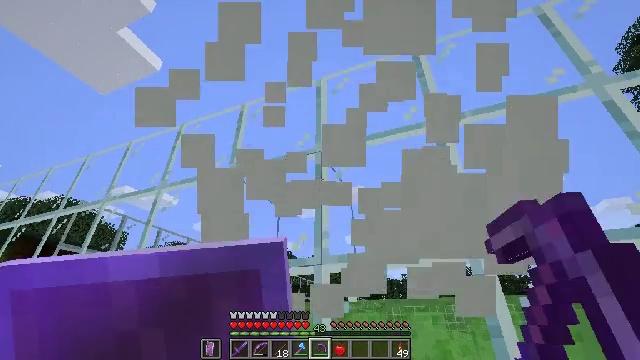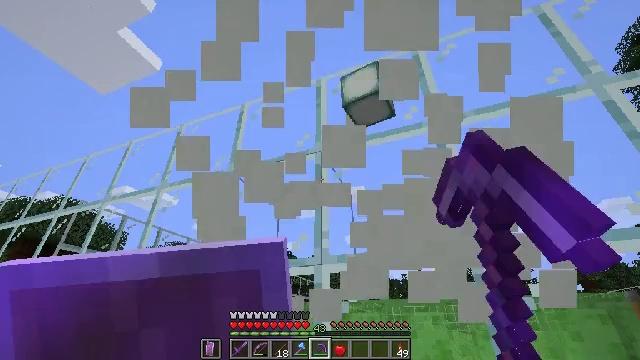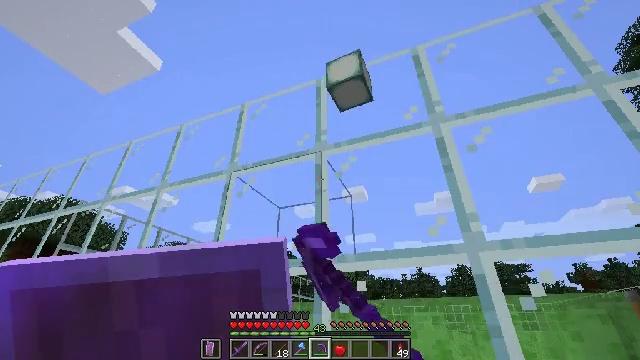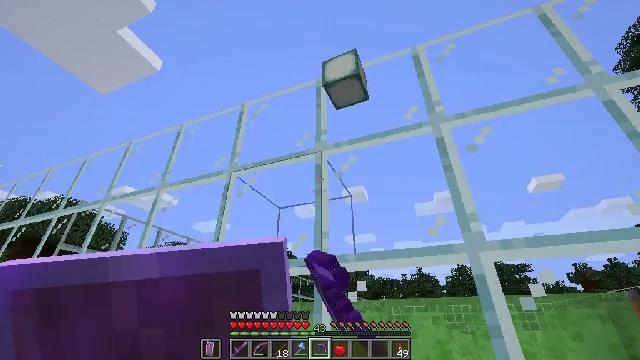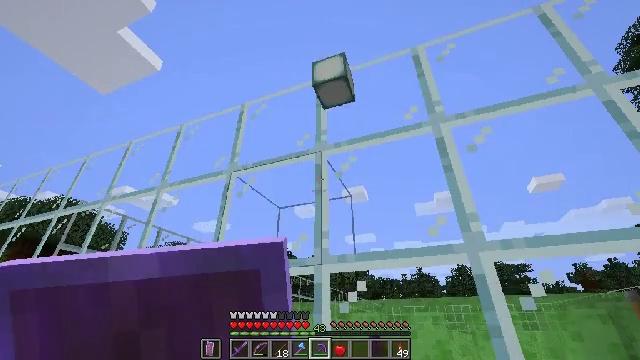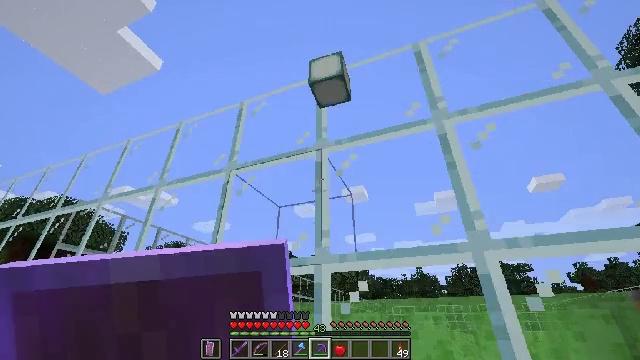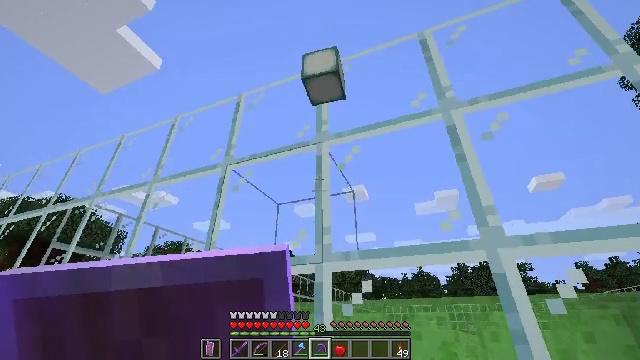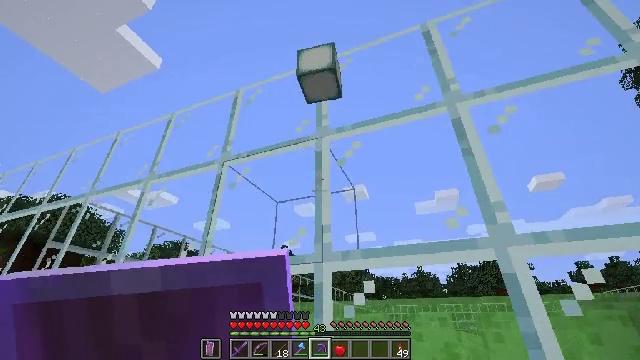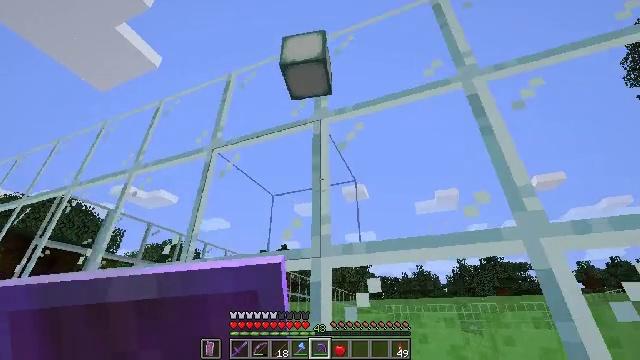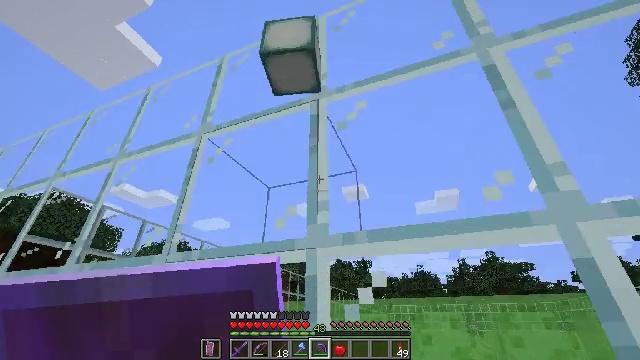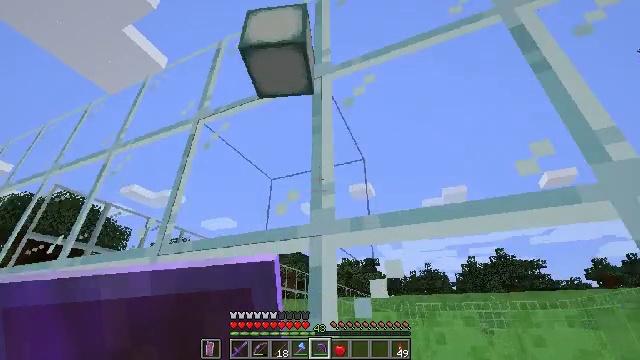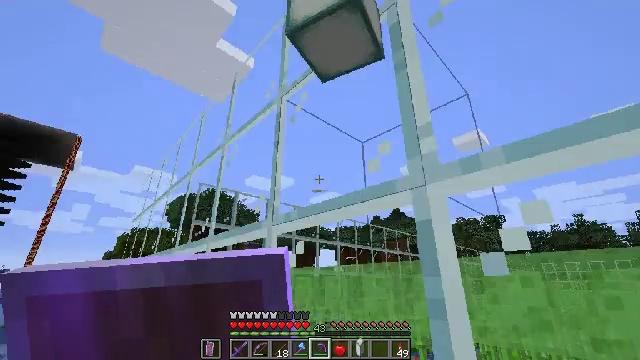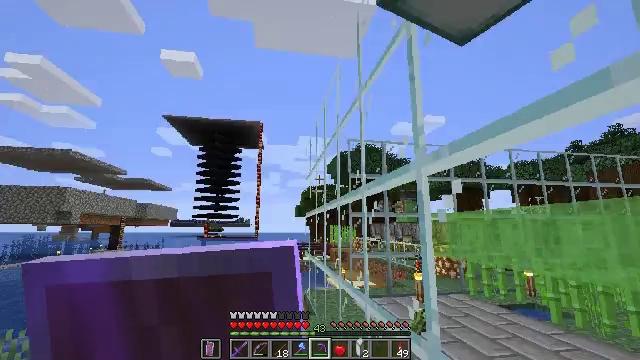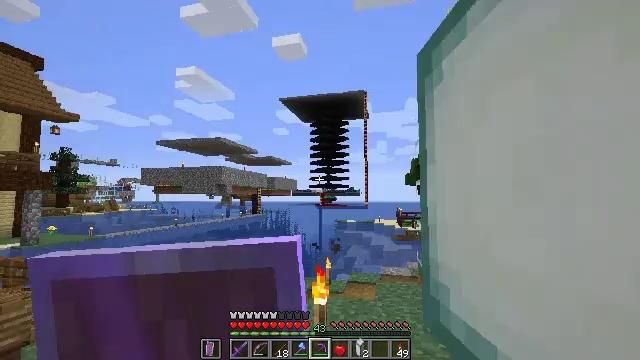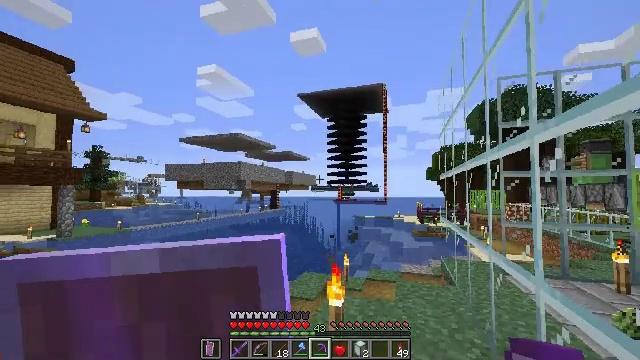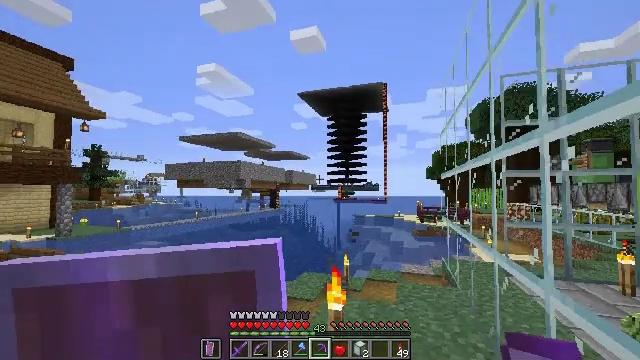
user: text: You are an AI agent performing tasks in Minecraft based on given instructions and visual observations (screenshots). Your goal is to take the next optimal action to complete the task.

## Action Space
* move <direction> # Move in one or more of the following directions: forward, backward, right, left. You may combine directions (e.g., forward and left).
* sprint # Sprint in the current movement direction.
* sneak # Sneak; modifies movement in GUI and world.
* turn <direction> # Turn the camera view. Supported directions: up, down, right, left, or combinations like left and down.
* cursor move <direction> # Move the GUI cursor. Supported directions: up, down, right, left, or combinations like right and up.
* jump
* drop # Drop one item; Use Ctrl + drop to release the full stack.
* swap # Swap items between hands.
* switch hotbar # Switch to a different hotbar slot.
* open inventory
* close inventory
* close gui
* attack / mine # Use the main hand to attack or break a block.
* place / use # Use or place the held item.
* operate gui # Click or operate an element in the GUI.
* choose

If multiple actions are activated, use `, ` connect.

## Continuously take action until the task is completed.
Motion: motion action
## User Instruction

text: Gather lilac from the ground.
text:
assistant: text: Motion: attack / mine
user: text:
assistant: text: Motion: attack / mine
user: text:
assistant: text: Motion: no_op
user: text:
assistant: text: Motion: no_op
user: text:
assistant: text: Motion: move forward
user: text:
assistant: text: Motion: move forward
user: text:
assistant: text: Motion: move forward
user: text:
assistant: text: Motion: move forward
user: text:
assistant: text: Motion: move forward
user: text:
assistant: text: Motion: turn left
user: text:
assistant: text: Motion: turn left and down
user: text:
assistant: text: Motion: turn left and down
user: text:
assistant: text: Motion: move forward, turn left and down
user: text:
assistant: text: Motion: move forward, turn left and down
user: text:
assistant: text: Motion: move forward
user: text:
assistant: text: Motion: move forward
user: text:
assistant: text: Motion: move forward
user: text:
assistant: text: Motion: move forward
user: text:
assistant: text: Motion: move forward, sprint
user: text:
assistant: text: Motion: move forward, sprint
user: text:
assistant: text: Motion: move forward, sprint
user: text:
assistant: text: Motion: move forward, sprint, turn right
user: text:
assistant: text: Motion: move forward, sprint, turn right and down
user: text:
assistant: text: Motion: move forward, sprint, turn right and down
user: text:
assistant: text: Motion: move forward, sprint
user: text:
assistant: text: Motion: move forward, sprint
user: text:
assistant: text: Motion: move forward, sprint
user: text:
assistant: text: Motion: move forward, sprint
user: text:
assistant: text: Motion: move forward, sprint, turn left, jump
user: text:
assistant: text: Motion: move forward, sprint, turn left, jump